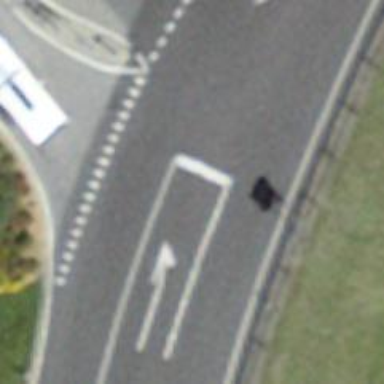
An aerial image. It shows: Primary highway with no sidewalk.